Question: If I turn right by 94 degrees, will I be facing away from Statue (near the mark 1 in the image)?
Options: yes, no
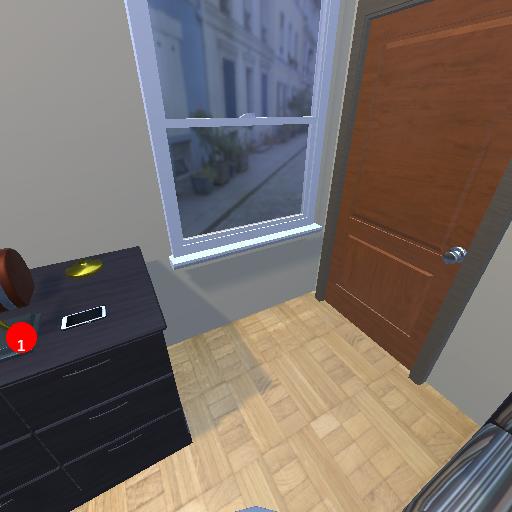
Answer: yes